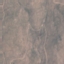
Label: HerbaceousVegetation